Question: I have @author Javadoc tags in class comments. Frustratingly, the Eclipse Juno spell checker, an otherwise very helpful tool, keeps insisting that the email address is misspelled, as shown below:

The Spelling option 'Ignore internet addresses' is checked. Adding '@healthometry.com' to a User Defined Dictionary doesn't help - the spell checker keeps insisting there is a spelling error, '@healthometry.com', in the address.
What am I missing? Thanks in advance.
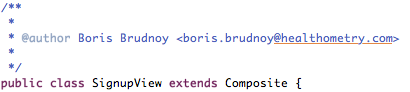
Answer: The "@" is reserved for tags in JavaDoc, so your mail address is simply not valid there. Use the HTML sequence "& # 064;" (without the blanks) instead.